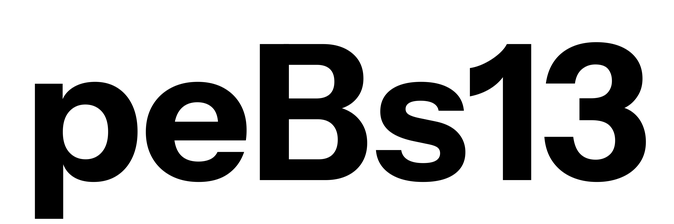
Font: InstrumentSans_Bold